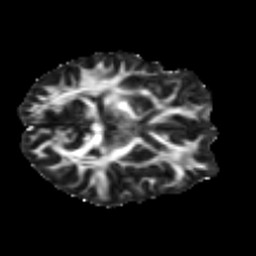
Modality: FA
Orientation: axial
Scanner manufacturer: siemens
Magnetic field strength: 3 T
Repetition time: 3.6 s
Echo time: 0.092 s